Aerial crown-view tile of a tropical tree (Barro Colorado Island, Panama), acquired 20250616:
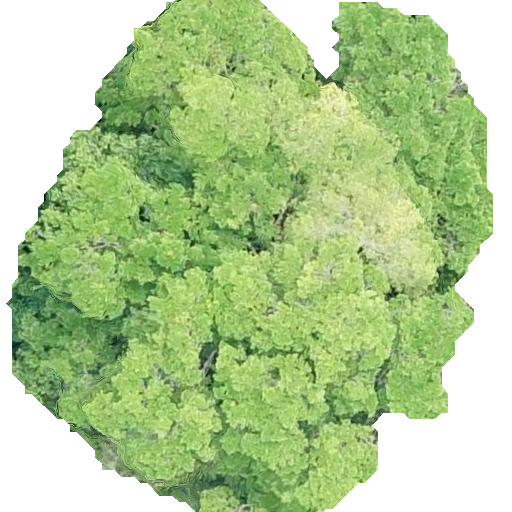
Species: Terminalia amazonia
GBIF accepted scientific name: Terminalia amazonica
Crown area: 277.414 m²